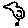
Label: bird